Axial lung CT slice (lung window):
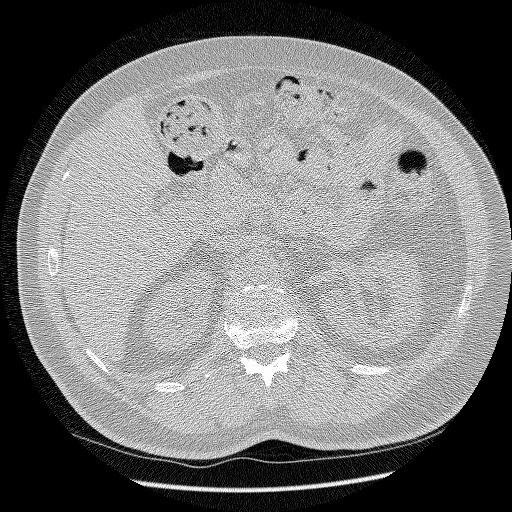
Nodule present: no